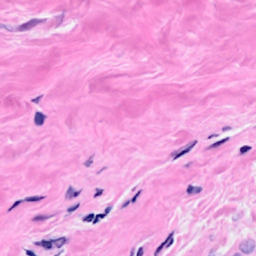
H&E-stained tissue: Breast